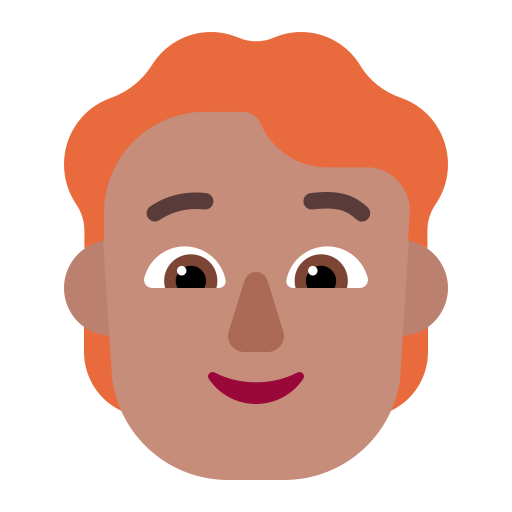
person red hair flat